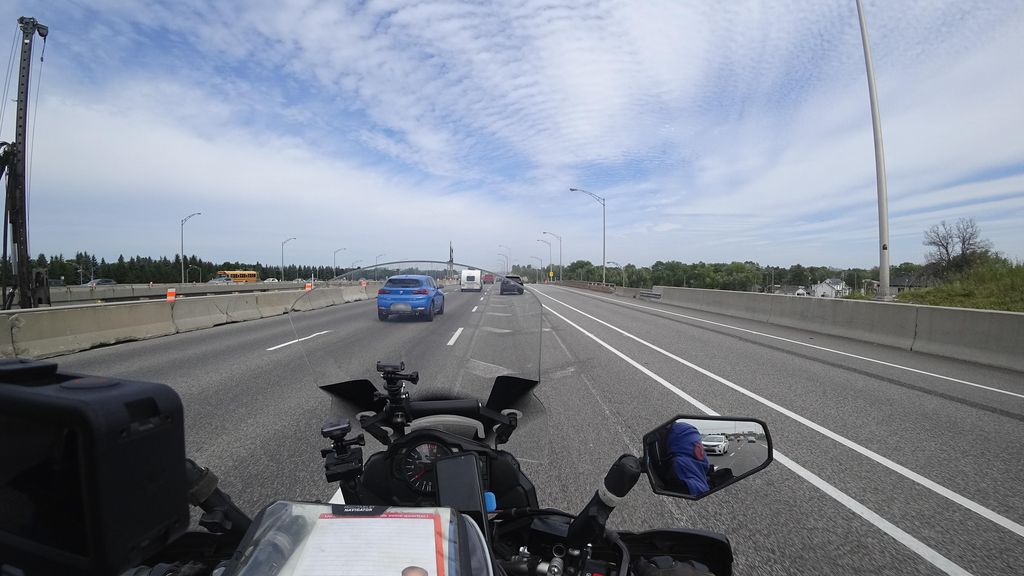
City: quebec_city